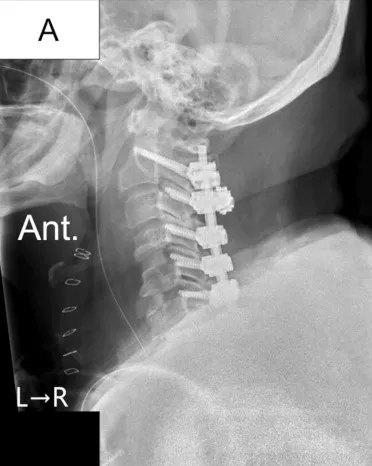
Radiographic images after the first operation. . Anterior cervical discectomy and fusion of C4/5 and C5/6 and posterior cervical fixation from C2 to C7. The bone graft at C5/6 extruded anteriorly, however, postoperative dysphagia did not occur. Lateral projection.
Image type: radiology (x_ray)